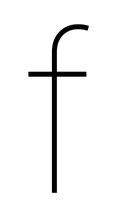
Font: Inter_Thin